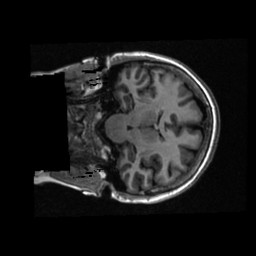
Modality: T1w
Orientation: coronal